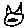
Label: cat